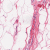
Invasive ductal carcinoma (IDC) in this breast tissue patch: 1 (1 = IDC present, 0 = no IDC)